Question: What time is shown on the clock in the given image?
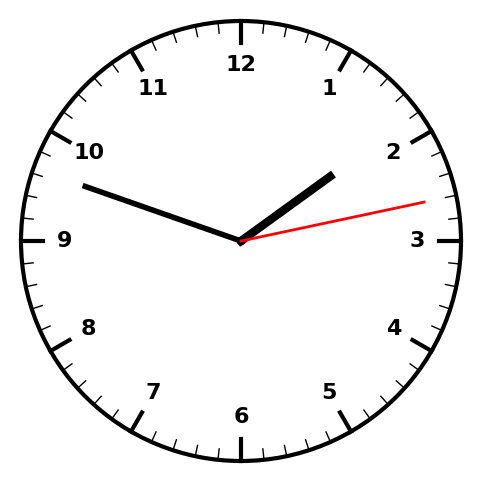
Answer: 01:48:13